Aerial crown-view tile of a tropical tree (Barro Colorado Island, Panama), acquired 20250317:
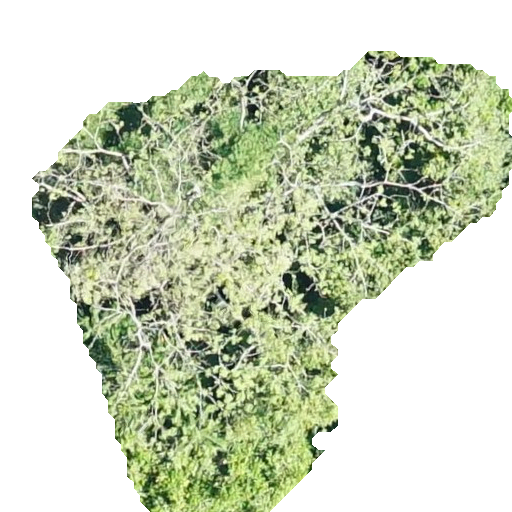
Species: Trattinnickia aspera
GBIF accepted scientific name: Trattinnickia aspera
Crown area: 206.693 m²